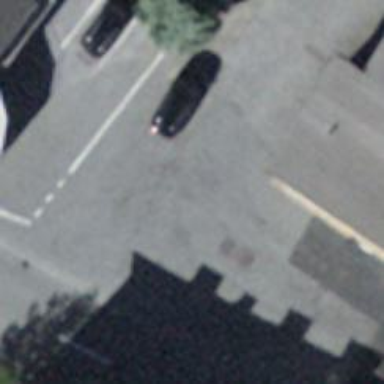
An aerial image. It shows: Car-sharing service available at this location.